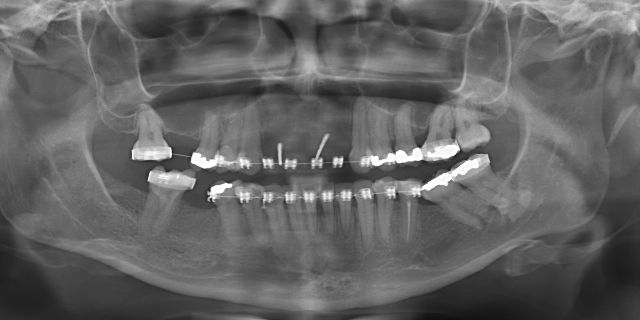
adult